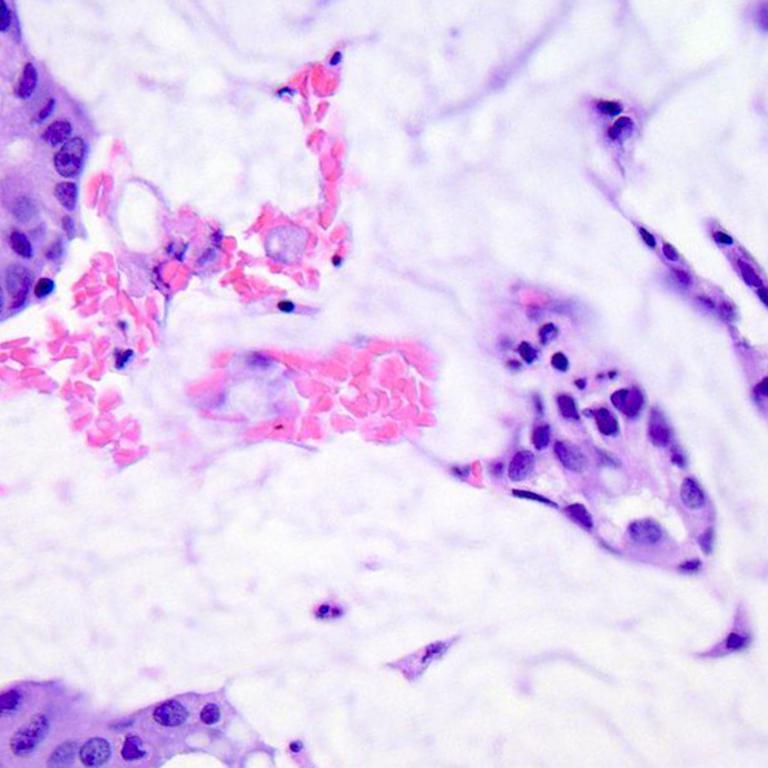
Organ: colon
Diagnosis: adenocarcinomas